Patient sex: F
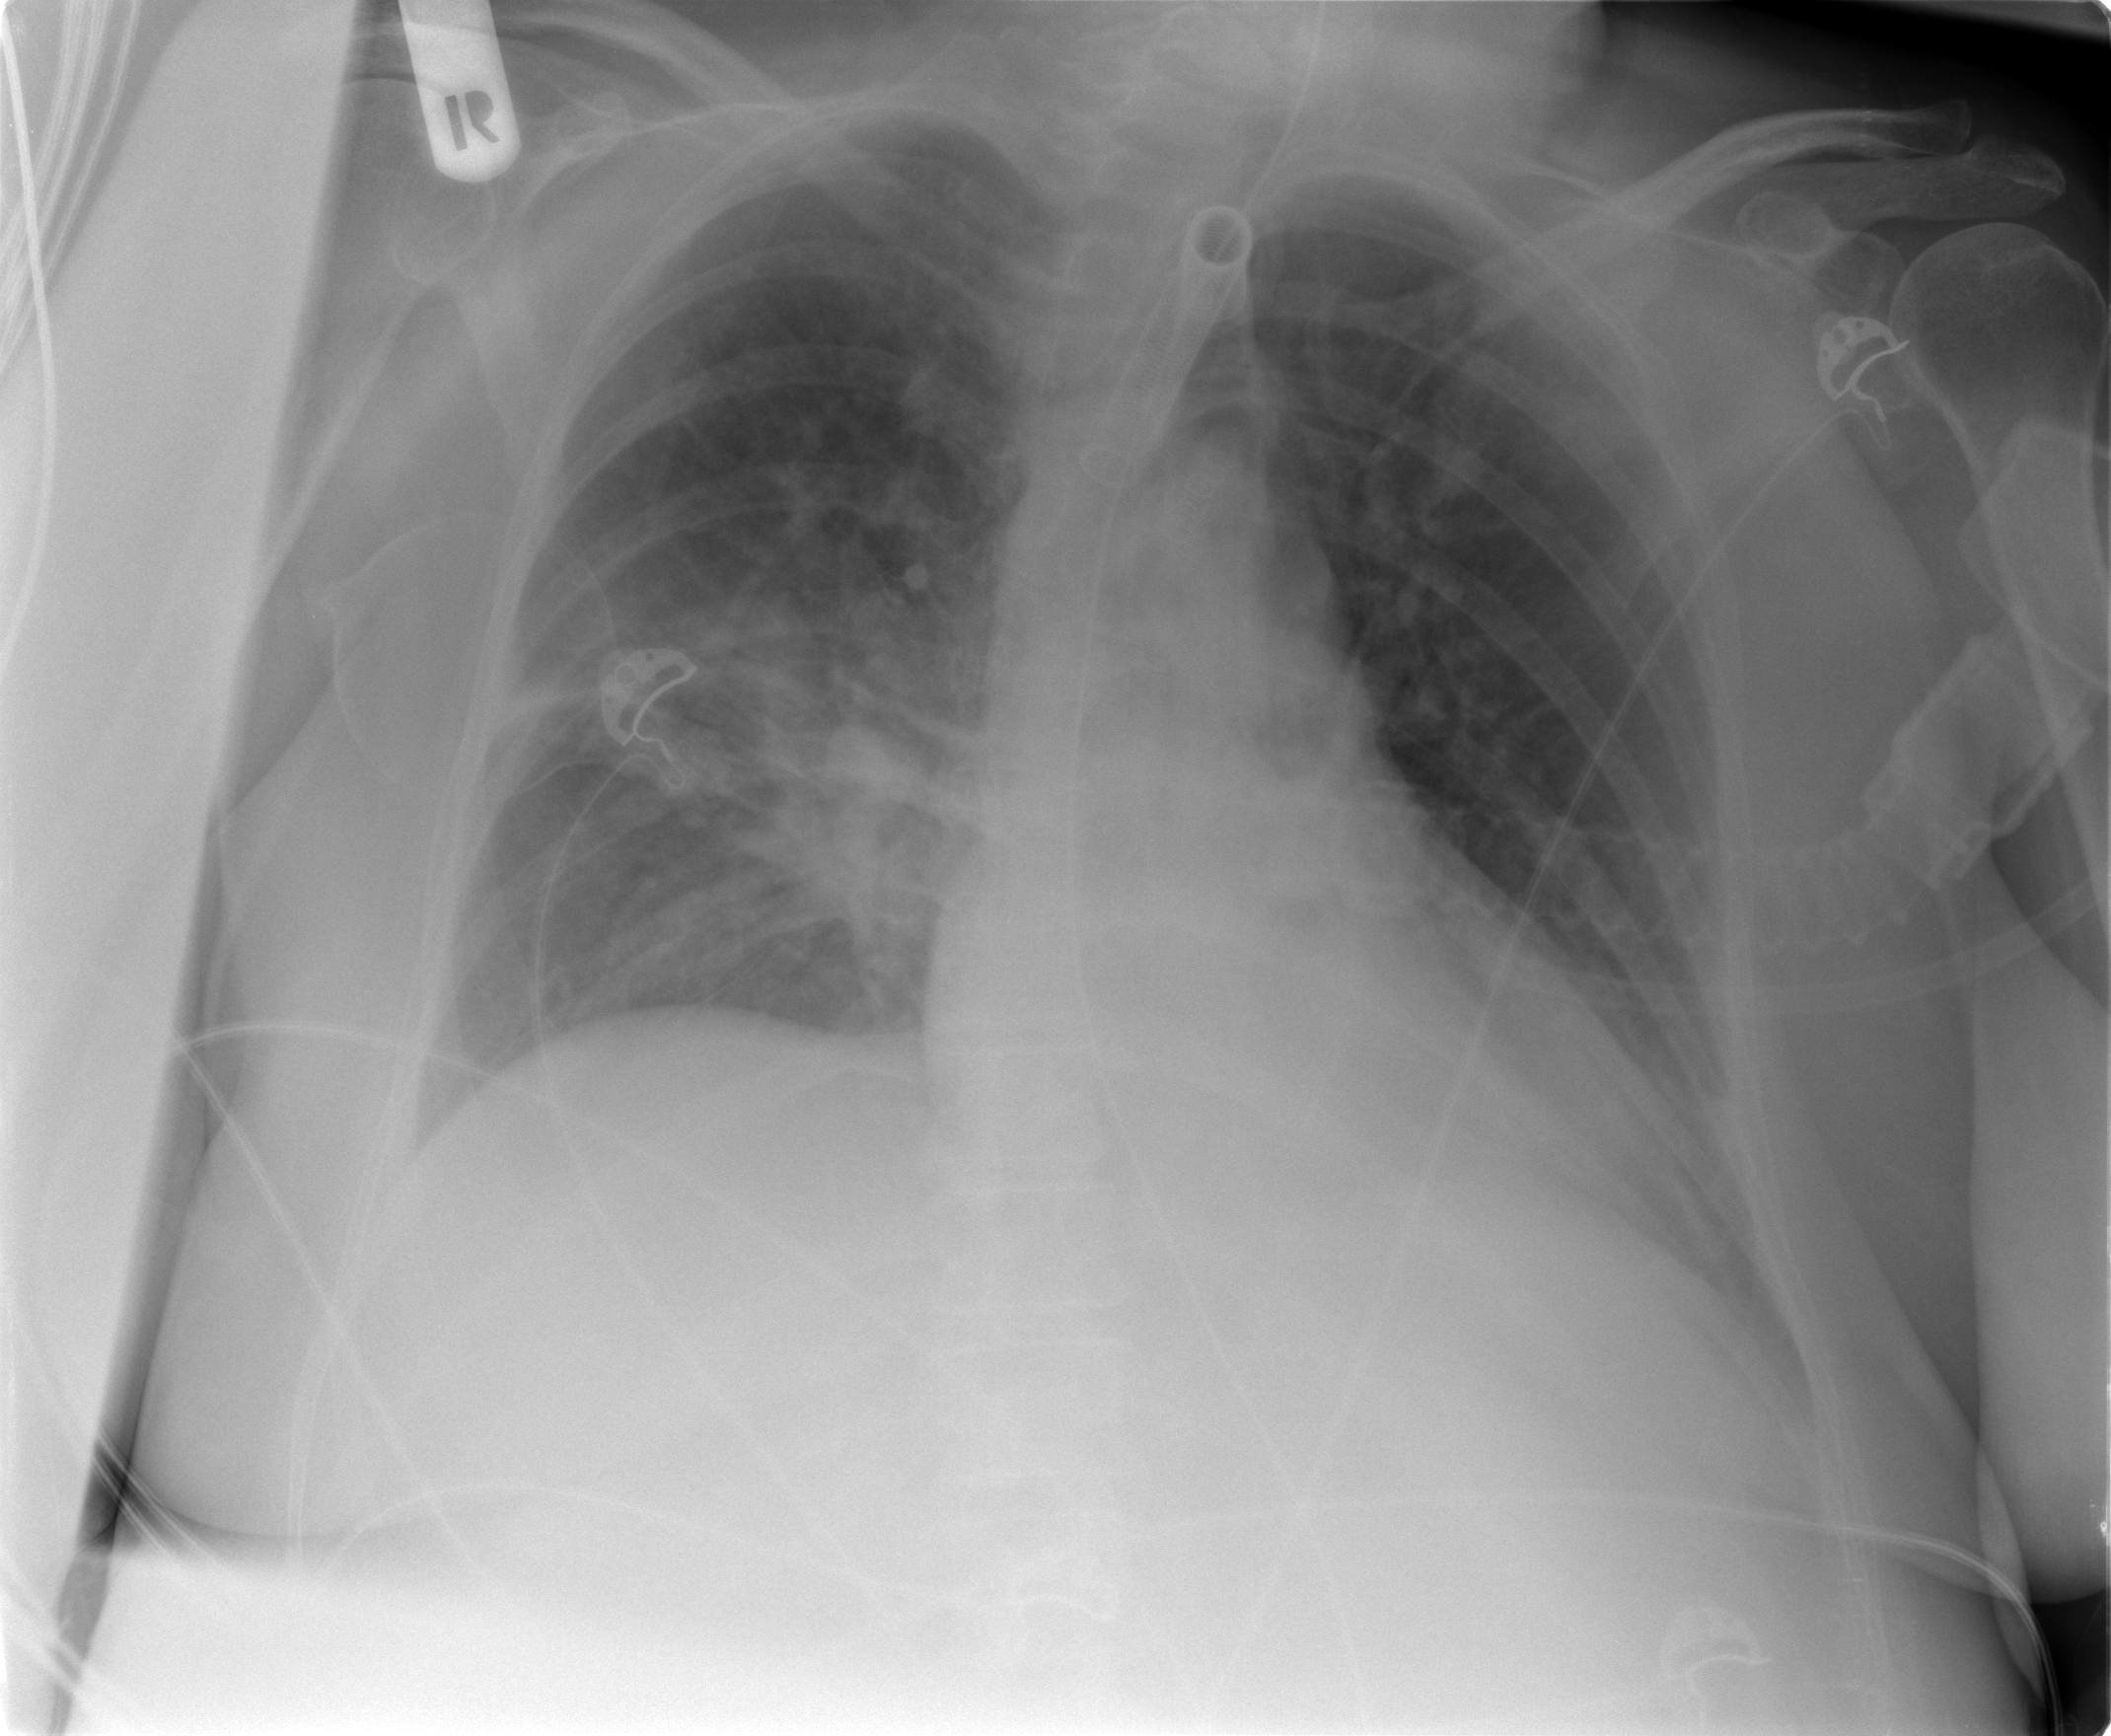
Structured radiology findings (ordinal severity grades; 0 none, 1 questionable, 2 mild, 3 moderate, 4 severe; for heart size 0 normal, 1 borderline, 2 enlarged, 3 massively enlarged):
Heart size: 2
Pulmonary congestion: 2
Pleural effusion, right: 0
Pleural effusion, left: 1
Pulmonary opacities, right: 0
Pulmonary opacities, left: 0
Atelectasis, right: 2
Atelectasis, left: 2